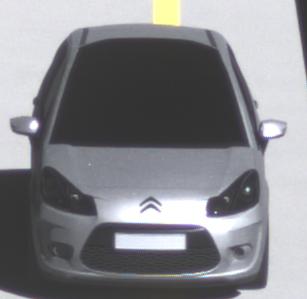
Make: Citroen
Model: C3 1.1
Detailed model: C3 (II)
Model produced from: 2010/01
Model produced until: 2012/03
Doors: 5
Color: white
Road condition: dry road
Daytime: morning or afternoon
Contrast: high contrast